Question: I'm developing a realtime game using Sprite Kit and Game Kit. The game features a multiplayer mode where 4 players can play with each other. I've been reading the Game Kit programing guide and came across the following passage:
> Although the GKMatch object creates a full peer-to-peer connection
between all the participants, .
Figure 8-1 shows three possible network topologies for a four-player
game. On the left, a peer-to-peer game has 12 connections between the
various devices. However, you could layer a client-server architecture
on top of this by nominating one of the devices to act as the host. If
your game transmits to or from the host only, you can halve the number
of connections. A ring architecture allows devices to forward network
packets to the next device only, but further reduces the number of
connections. Each topology provides different performance
characteristics, so you will want to test different models to find one
that provides the performance your game requires.

So here is where I am confused. Currently in my game I have implemented the peer-to-peer topology, where each user sends their position to every other player in the game. This ends up totaling 12 messages being sent, because each player sends 3 messages.
However according to the documentation, if I layer a client-server topology over my game, I can reduce the network traffic by reducing the number of connections. If I do this though, then each client will send their position to the host and then the host would need to relay those positions to the remaining clients. So now one player (the host) needs to work extra because the clients no longer communicate with each other. And then we still end up with 12 messages. The host sends 9 messages (3 messages for each player, plus 6 messages for relaying the other clients' positions) then each client sends 1 position message to the host. 9 + 1 + 1 + 1 = 12 messages. Which makes sense, all we did was unevenly distribute the message sending, so now one player needs to work harder to makeup for the less work the other players are doing.
Furthermore, relaying the client messages takes additional time because each client's position now needs to pass through the host.
So while there are now less connections, one player is sending more messages (9 messages) rather than each player evenly distributing the workload (i.e. each player sending 3 messages). This seems like it would lead to a greater chance for disconnects to occur because it will be easier for the host to disconnect from the match.
So can someone explain to me how network traffic gets reduced by layering a client-server topology? Does just the fact of having less connections in the match reduce network traffic even though overall messages are the same? Keep in mind, there is no dedicated server here, I (and the documentation) am talking about layering a client-server topology on top of the peer-to-peer match. Also isn't the host at a greater chance of disconnecting because he is sending 3X as much messages as the other players. After all, the GKMatch will disconnect a player after a brief period of packet loss. Or does simply the fact of having 12 connections have a greater chance for disconnects because of the supposedly increased traffic?
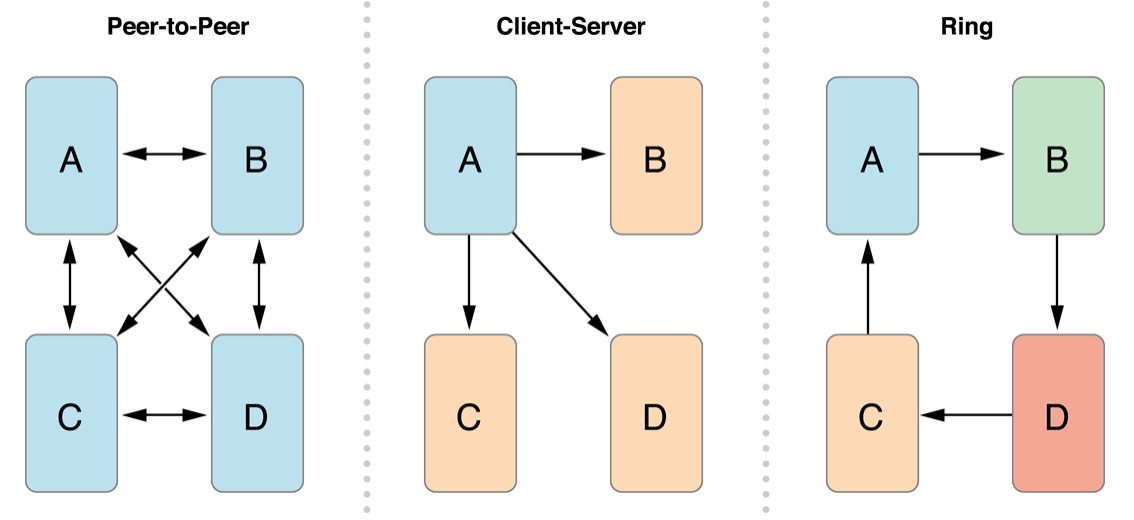
Answer: I am sorry for the very short answer to a very descriptive and well written question, but the answer is simple. The Server (you used the term "host", but this is confusing) does not have to send 3 separate messages to each client. The Server collects all the information and sends just one message containing all information to each client.